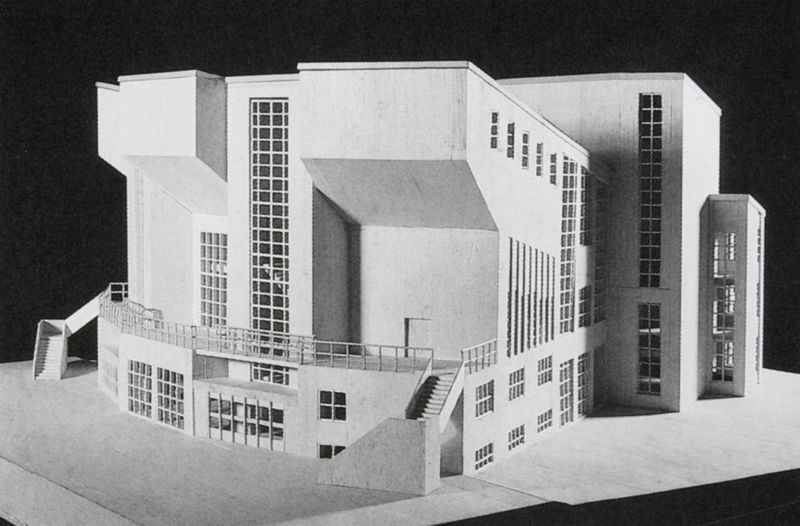
Titel: Club der Straßenarbeiter, Modellansicht
Künstler: Konstantin Melnikow
Schlagwörter: schatten, weiß, fenster, glas, grau, licht, schwarz, tür, anlage, dach, gebäude, haus, architektur, brüstung, gitter, konzert, schräg, terrasse, modell, fassade, mauer, saal, treppe, treppen, schmal, aufgang, geländer, stufen, foto, fotografie, photographie, wände, eingang, schwarzweiß, photo, bauhaus, risalit, freitreppe, etagen, geschosse, plateau, stockwerke, abgerundet, geometrie, kubisch, risalite, gesamtansicht, treppenaufgang, erdgeschoss, anbauten, amphitheater, aufgänge, schacht, flachbau, de stijl, betong, de stijl bauhaus, schächte